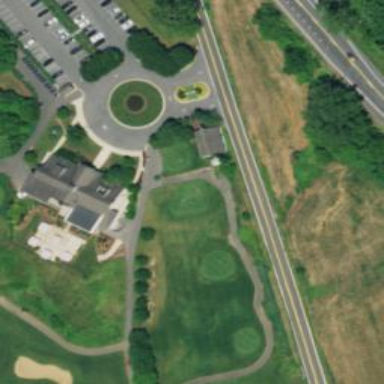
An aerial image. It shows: Path for both roads and golfers.